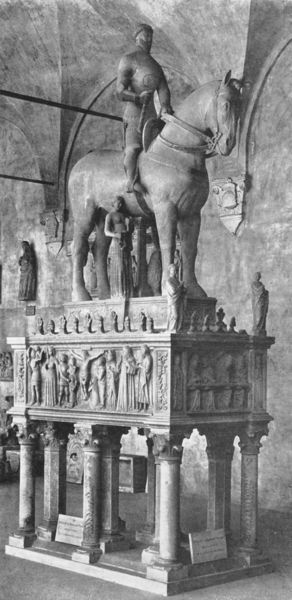
Titel: Grabmal des Bernabò Visconti
Künstler: Bonino da Campione
Standort: Herkunftsort: Conca, S. Giovanni (EU - I)
Institution: Mailand, Castello Sforzesco
Schlagwörter: stein, kirche, pferd, skulptur, steigbügel, zaumzeug, kapitell, kreuzigung, romanik, macht, cheval, reiterstandbild, blockhaft, profil, grabmahl, eglise, sculpture, cavalier, relief, chevalier, profile